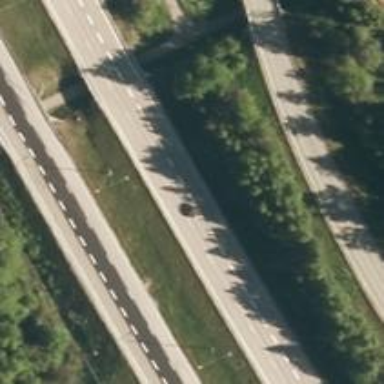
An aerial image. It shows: Asphalt motorway.